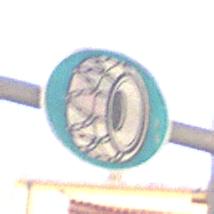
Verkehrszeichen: SchneekettenVorgeschrieben
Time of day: Midday
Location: Outdoor (Urban)
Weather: Clear
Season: NotSpecified
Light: Natural